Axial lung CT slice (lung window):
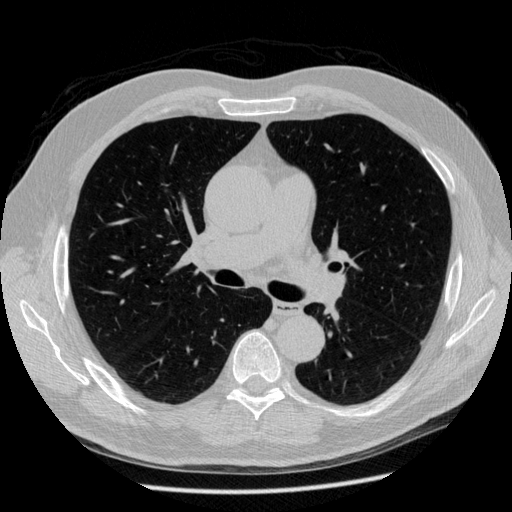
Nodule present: no